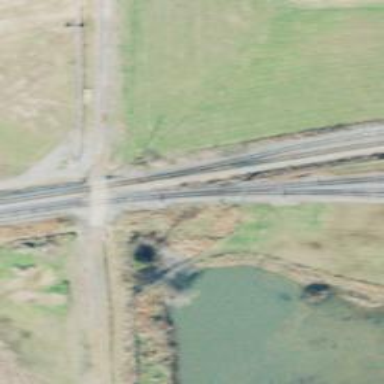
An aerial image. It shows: Railway spur junction.